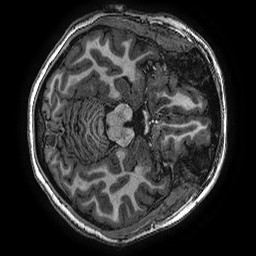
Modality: T1w
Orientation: axial
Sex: female
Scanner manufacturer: ge
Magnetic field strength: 3 T
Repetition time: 0.00766 s
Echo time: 0.003476 s